Interaction volume radius: 5 \u00c5
Interaction volume height: 25 \u00c5
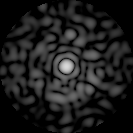
Disorder parameter: 0.8542